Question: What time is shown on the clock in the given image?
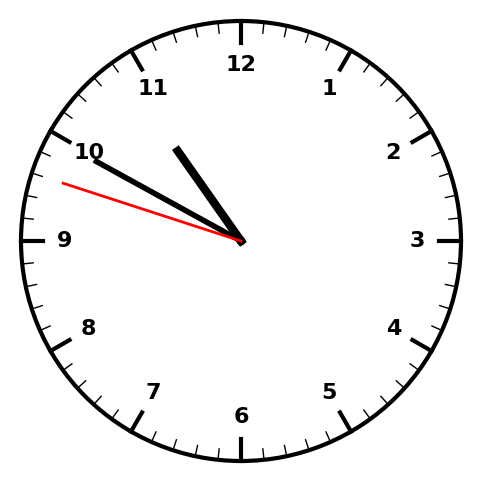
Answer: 10:49:48